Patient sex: M
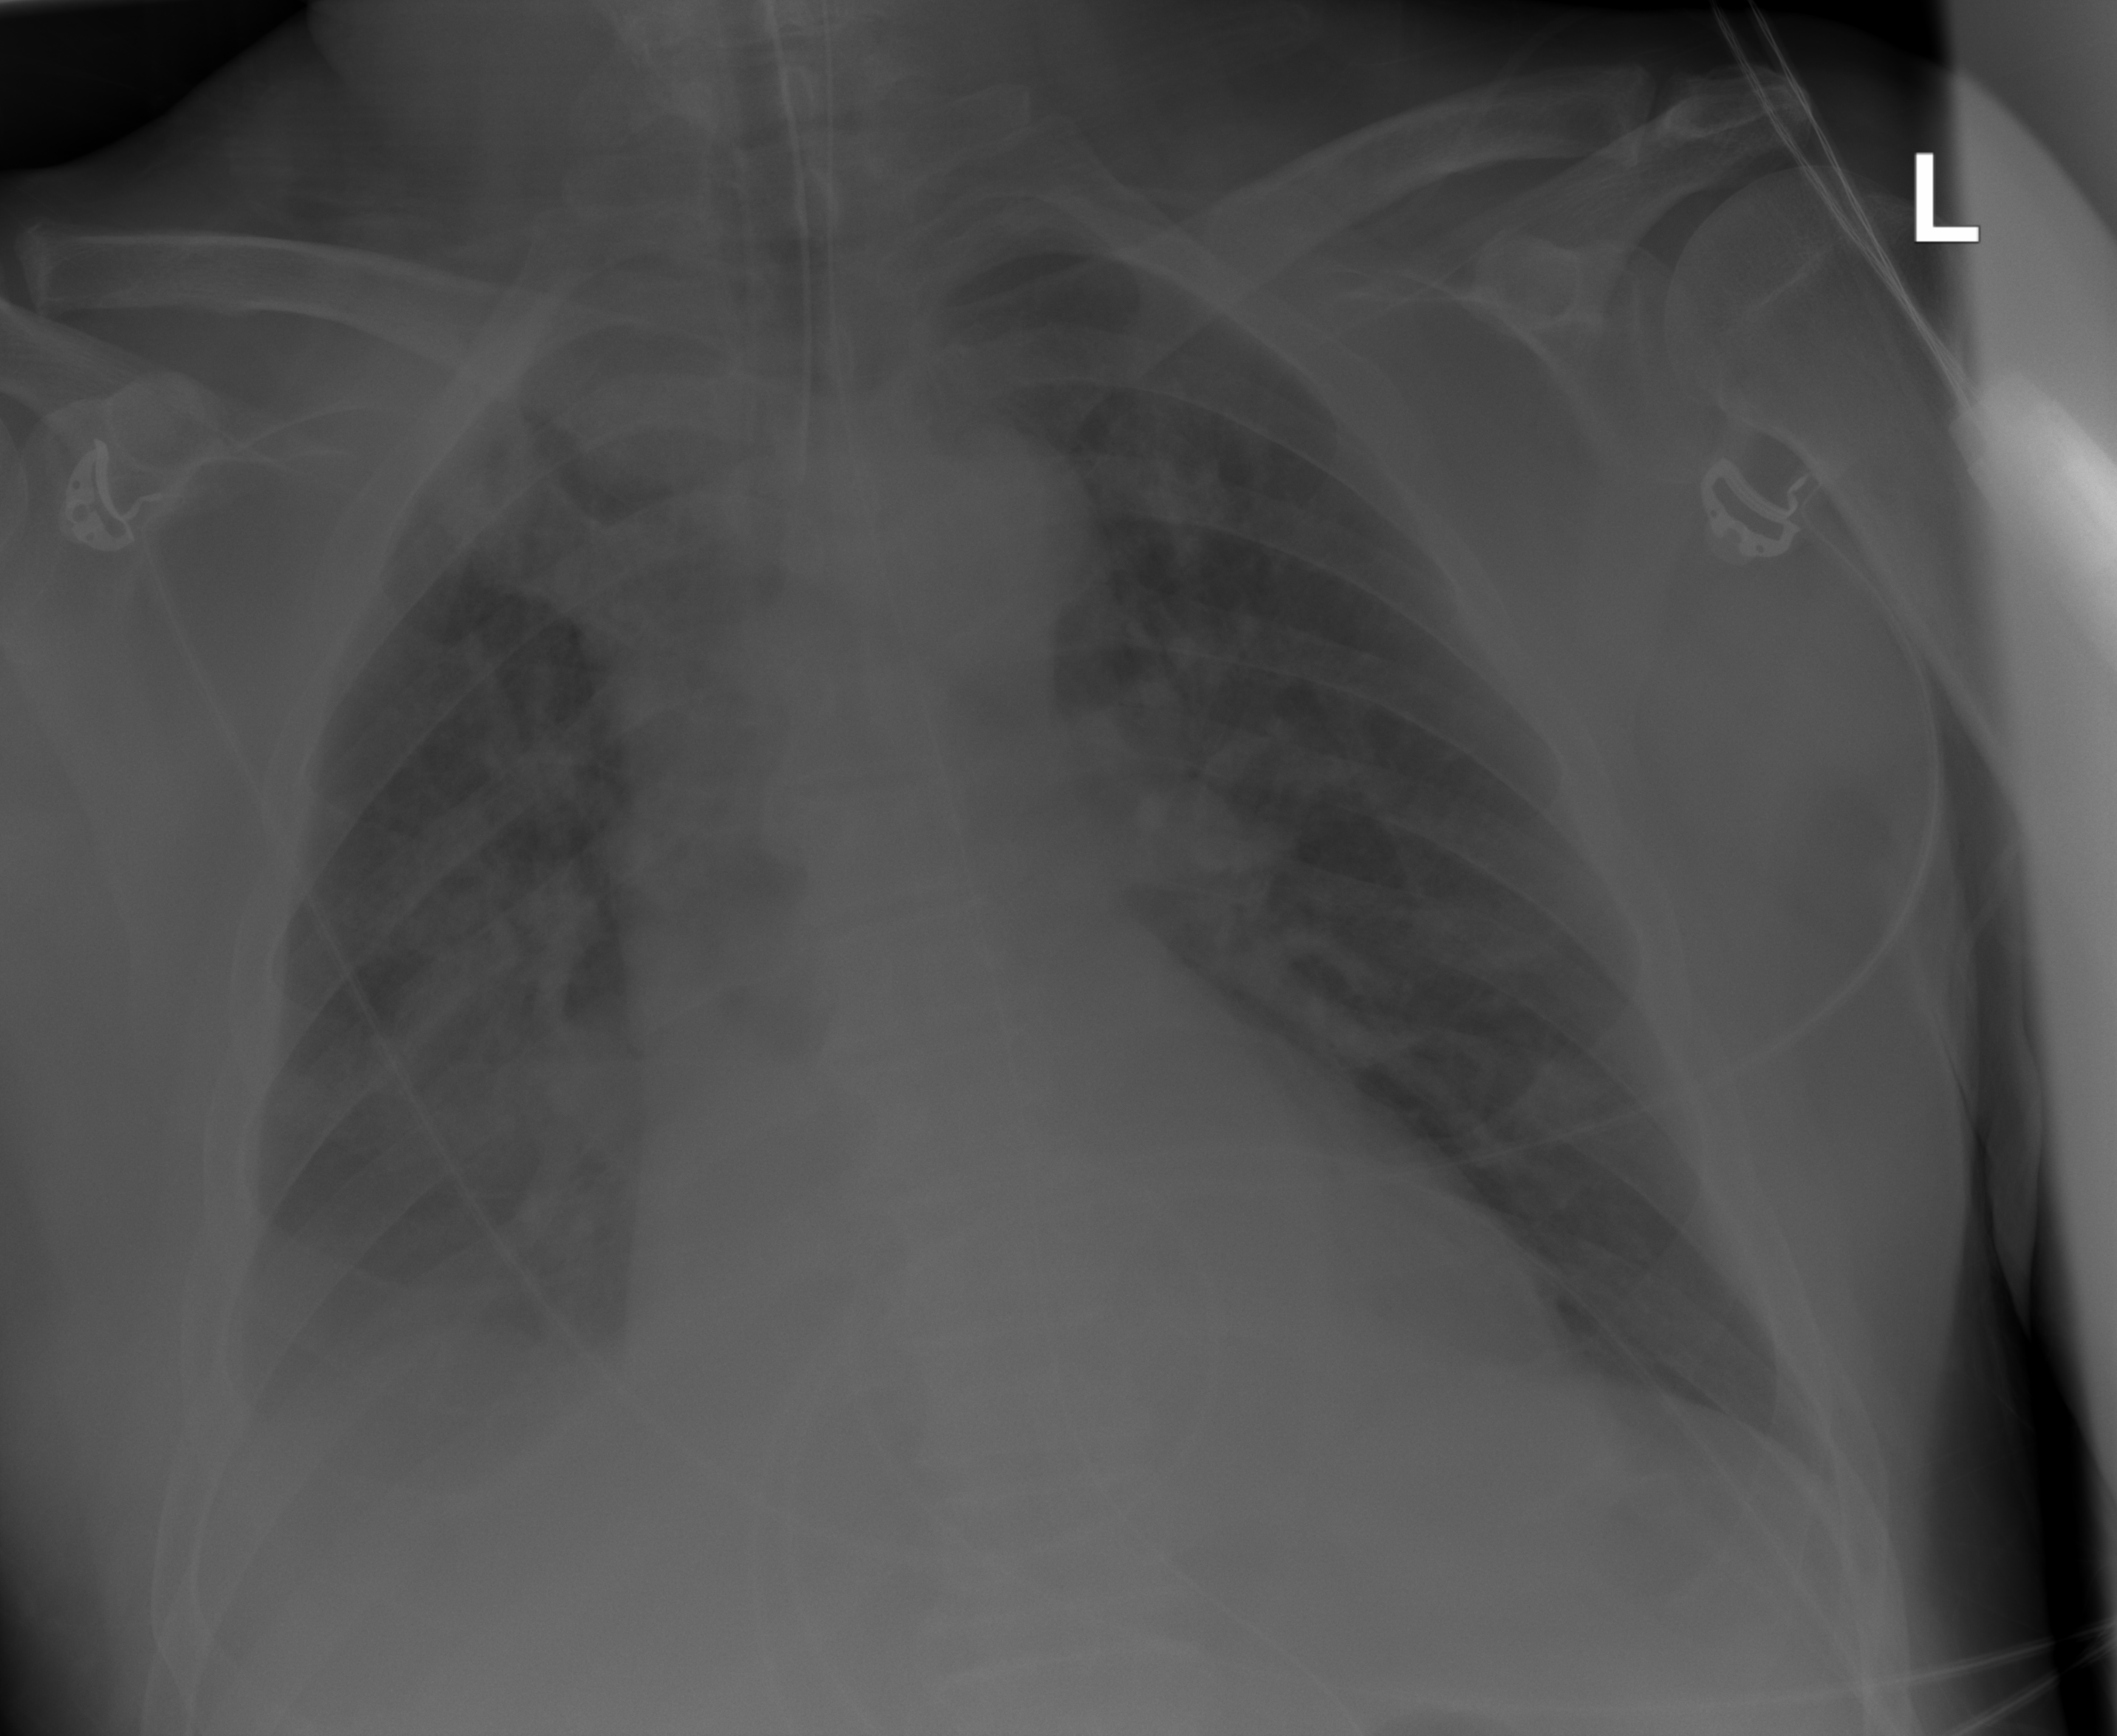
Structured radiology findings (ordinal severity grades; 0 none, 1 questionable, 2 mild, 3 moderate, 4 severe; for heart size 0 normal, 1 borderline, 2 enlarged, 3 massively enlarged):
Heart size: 2
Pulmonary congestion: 1
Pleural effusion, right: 2
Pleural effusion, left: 0
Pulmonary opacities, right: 3
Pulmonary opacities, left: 0
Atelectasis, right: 2
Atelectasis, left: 0